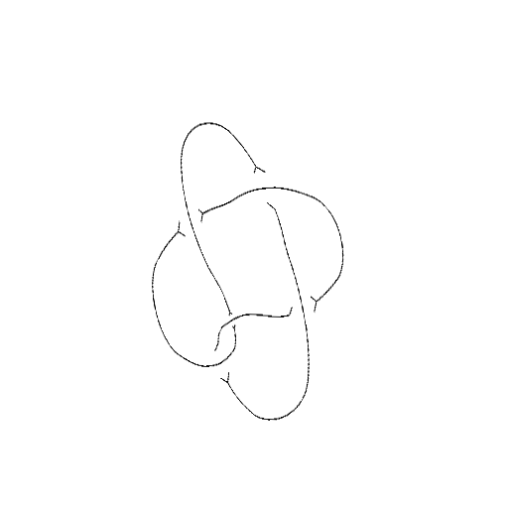
Crossing number: 5